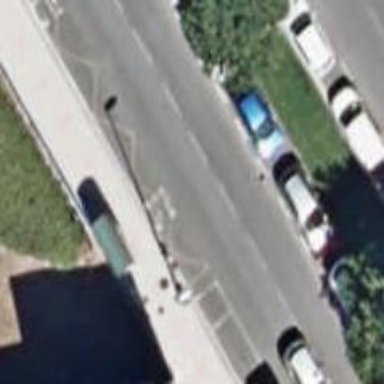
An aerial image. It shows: Tertiary road with asphalt surface. There is parallel parking lane on both sides.